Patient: sex F, age 19
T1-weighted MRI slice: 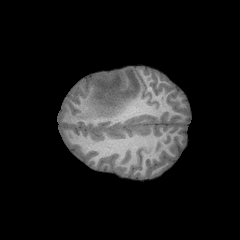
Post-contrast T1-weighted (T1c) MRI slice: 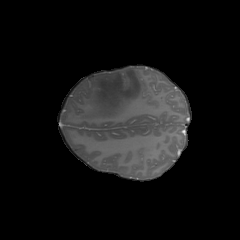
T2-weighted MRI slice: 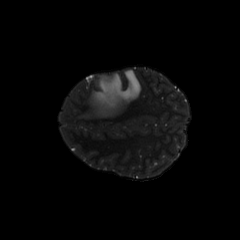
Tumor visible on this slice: yes
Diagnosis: Astrocytoma, IDH-mutant
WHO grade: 4